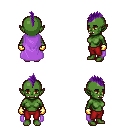
a pixel art fantasy rpg character, female body template, orc, green skin, lavender cape, red pants, purple mohawk hairstyle, gold gloves, four views (front, back, left, right), 2x2 character sprite sheet, small pixel art, hard edges, no anti-aliasing